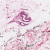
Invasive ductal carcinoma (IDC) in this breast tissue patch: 0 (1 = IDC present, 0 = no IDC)